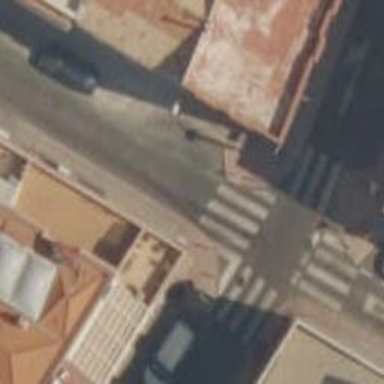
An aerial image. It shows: Uncontrolled zebra crossing on the road.